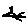
Label: hexagon